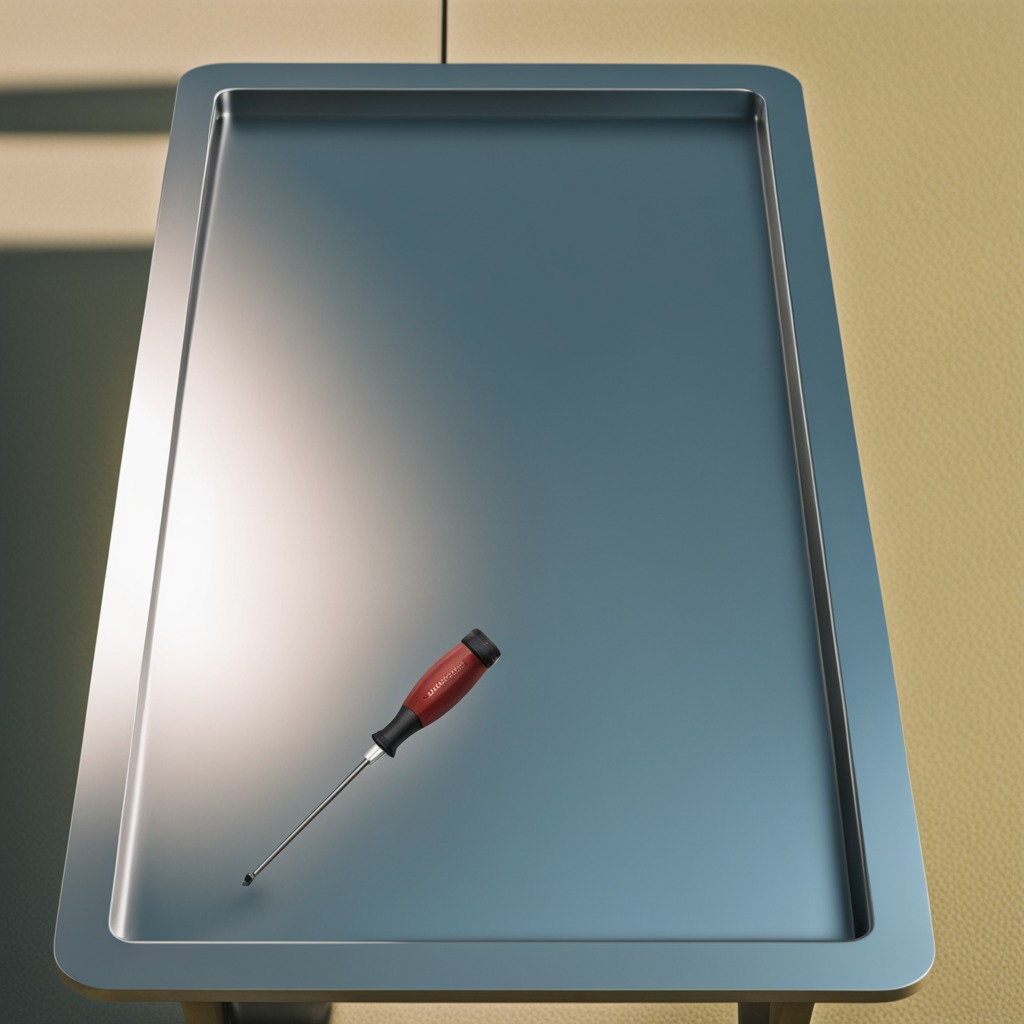
A screwdriver lies on a clean utility table in a temporary outdoor tool station afternoon light present textured surface.